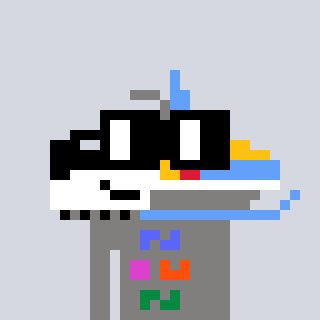
a pixel art character with square black glasses, a snowmobile-shaped head and a bluegrey-colored body on a cool background